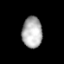
Tissue: lung
Cell type: Epithelial cells
Senescence score: 0.1718
Nuclear area (px): 611
Mean DAPI intensity: 176.903